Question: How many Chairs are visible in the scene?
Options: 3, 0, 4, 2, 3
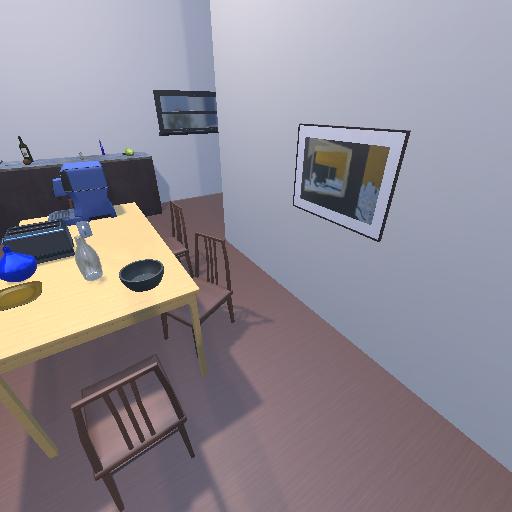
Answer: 3